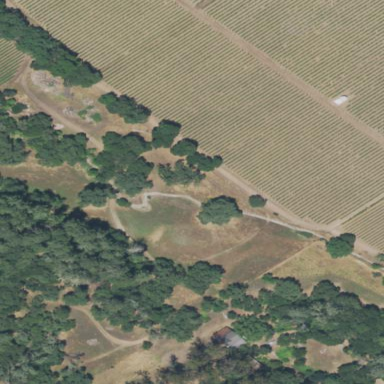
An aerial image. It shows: Vineyard with grape crops.